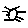
Label: sun